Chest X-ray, AP view. Patient: 42 years old, sex M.
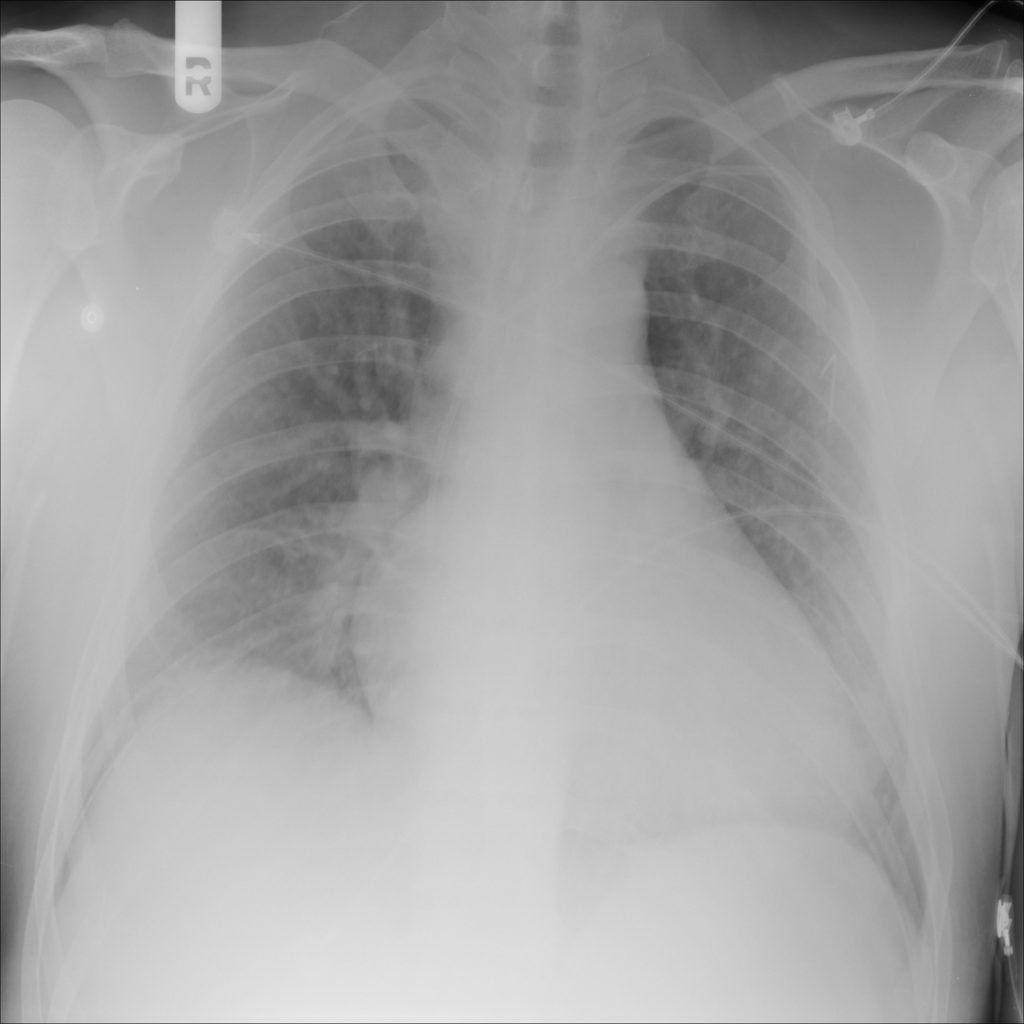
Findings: Atelectasis, Fibrosis